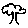
Label: tree